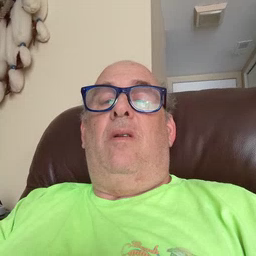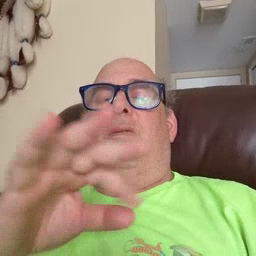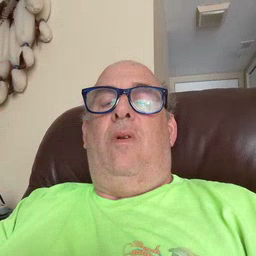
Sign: story